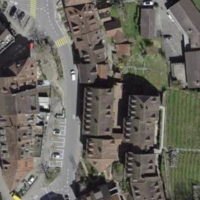
EUNIS habitat code: 54
Species observed at this site:
Corvus corone
Cyanistes caeruleus
Sturnus vulgaris
Dendrocopos major
Passer domesticus
Fringilla coelebs
Buteo buteo
Coloeus monedula
Turdus iliacus
Turdus merula
Poecile palustris
Fringilla montifringilla
Parus major
Pica pica
Sitta europaea
Garrulus glandarius
Columba livia
Regulus regulus
Coccothraustes coccothraustes